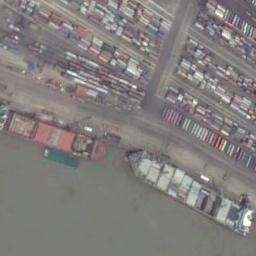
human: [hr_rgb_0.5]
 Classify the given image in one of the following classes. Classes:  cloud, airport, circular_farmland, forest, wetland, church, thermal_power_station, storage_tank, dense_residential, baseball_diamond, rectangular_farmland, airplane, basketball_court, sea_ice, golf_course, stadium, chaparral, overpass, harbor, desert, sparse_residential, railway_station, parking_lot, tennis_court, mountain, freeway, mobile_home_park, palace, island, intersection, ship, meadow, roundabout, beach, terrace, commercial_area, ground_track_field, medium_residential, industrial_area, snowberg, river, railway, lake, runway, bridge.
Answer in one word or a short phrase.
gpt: ship